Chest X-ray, AP view. Patient: 38 years old, sex M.
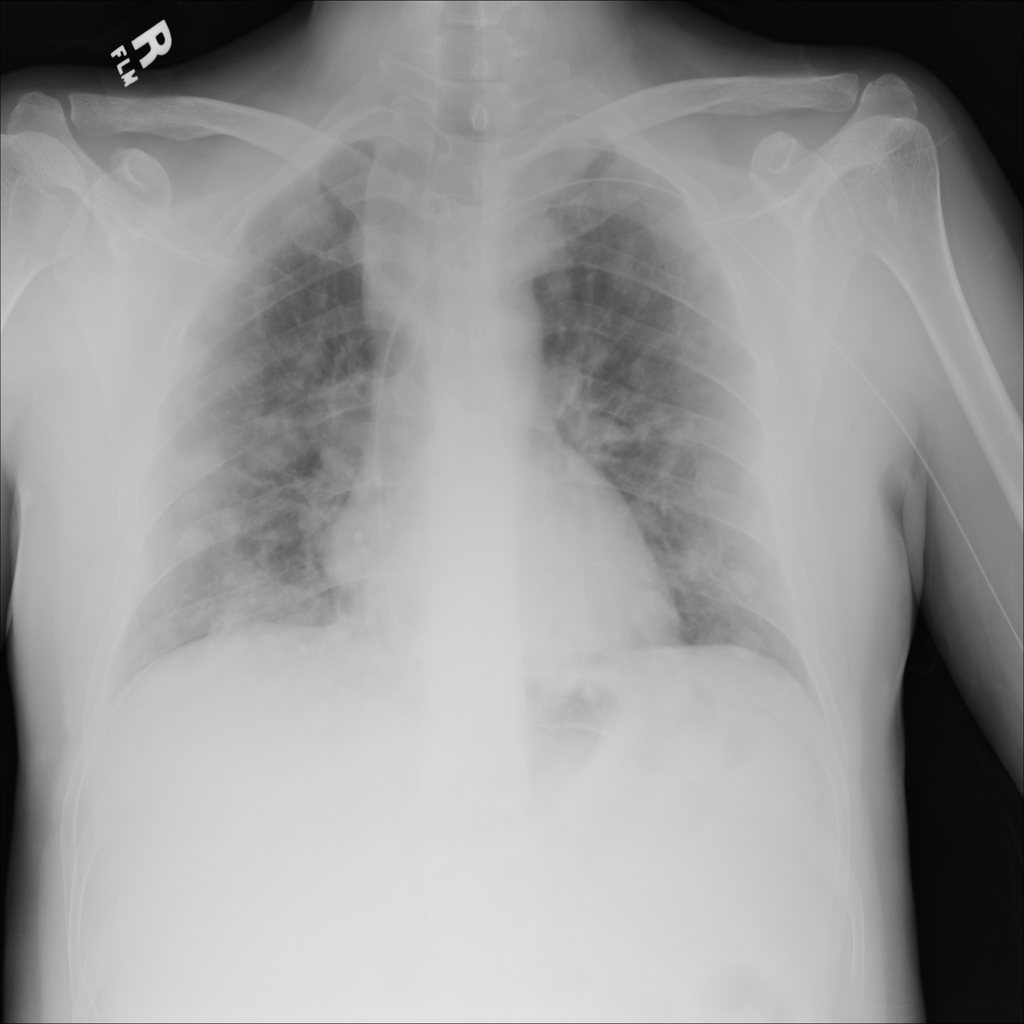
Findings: Nodule